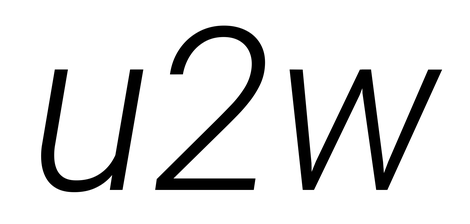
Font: Roboto-Italic_Light_Italic